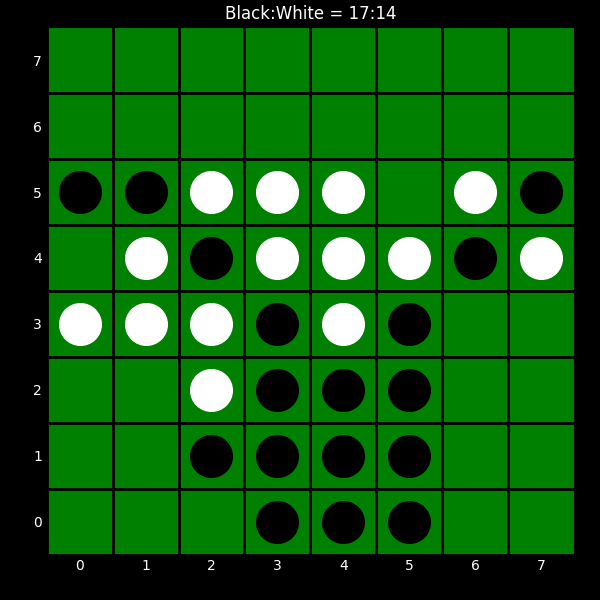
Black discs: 17
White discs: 14